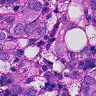
Metastatic tissue present: yes